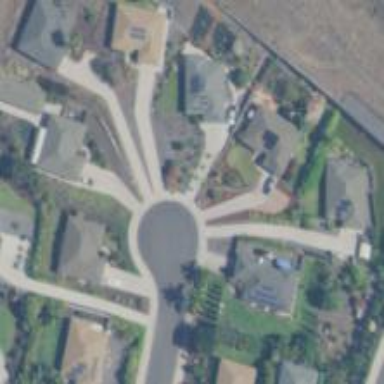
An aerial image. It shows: Turning circle on the road.